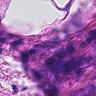
Metastatic tissue present: yes